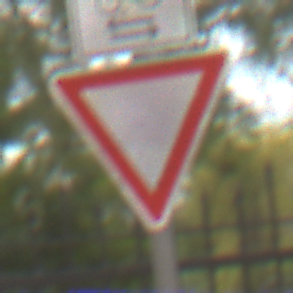
Verkehrszeichen: VorfahrtGewaehren
Zusatzzeichen oben: RichtungsangabeDurchPfeile9
Umgebung: Outdoor, Urban
Tageszeit: MorningAfternoon
Wetter: Overcast
Licht: Natural
Jahreszeit: NotSpecified
Kontrast: LowContrast